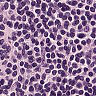
Metastatic tissue present: no